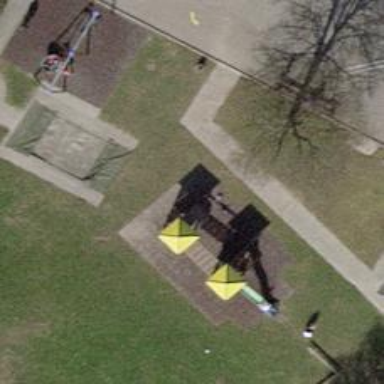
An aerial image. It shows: Playground structure.